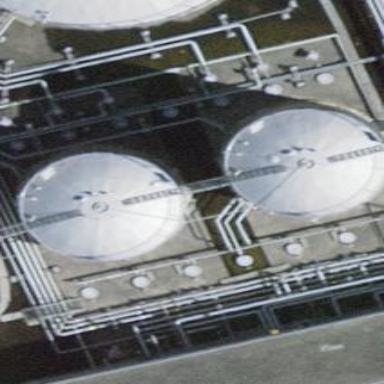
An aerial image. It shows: Building with storage tank.